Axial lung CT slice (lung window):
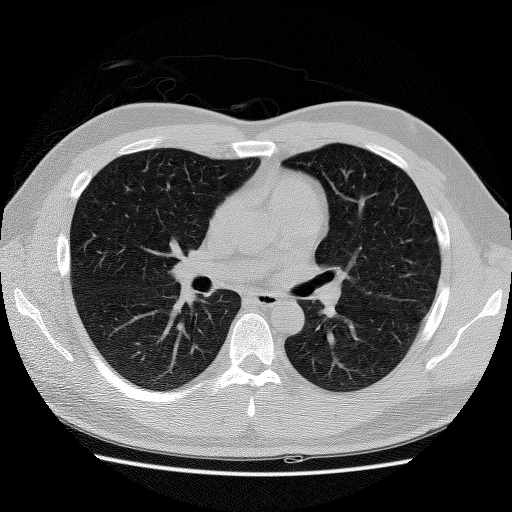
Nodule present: no